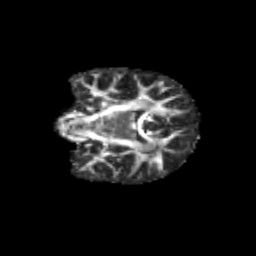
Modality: FA
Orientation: coronal
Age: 12
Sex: female
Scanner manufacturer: siemens
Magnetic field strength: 3 T
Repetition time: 3.8 s
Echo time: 0.07 s